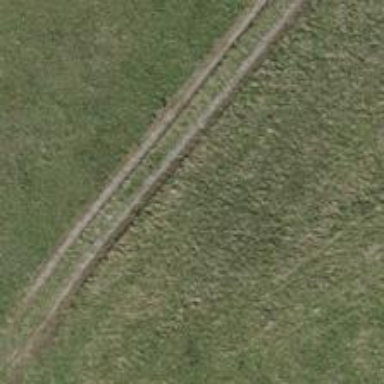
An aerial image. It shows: Track with grade 4 track type.